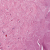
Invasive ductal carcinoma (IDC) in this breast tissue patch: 0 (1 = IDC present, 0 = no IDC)